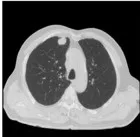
Chest images during the clinical episode. (A, B) The baseline chest CT before initiating therapy showed a nodule in the right upper lobe without any interstitial change.
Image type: radiology (ct)